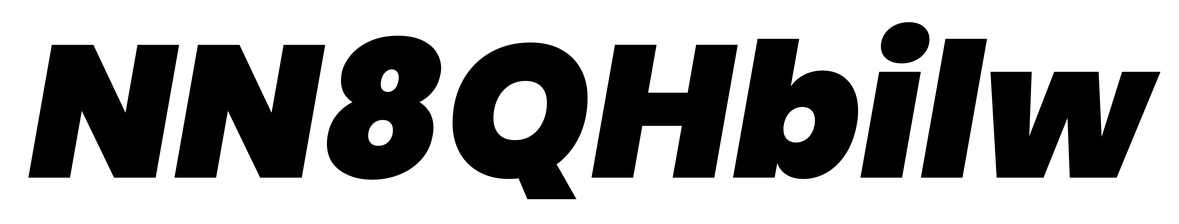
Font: Poppins-BlackItalic